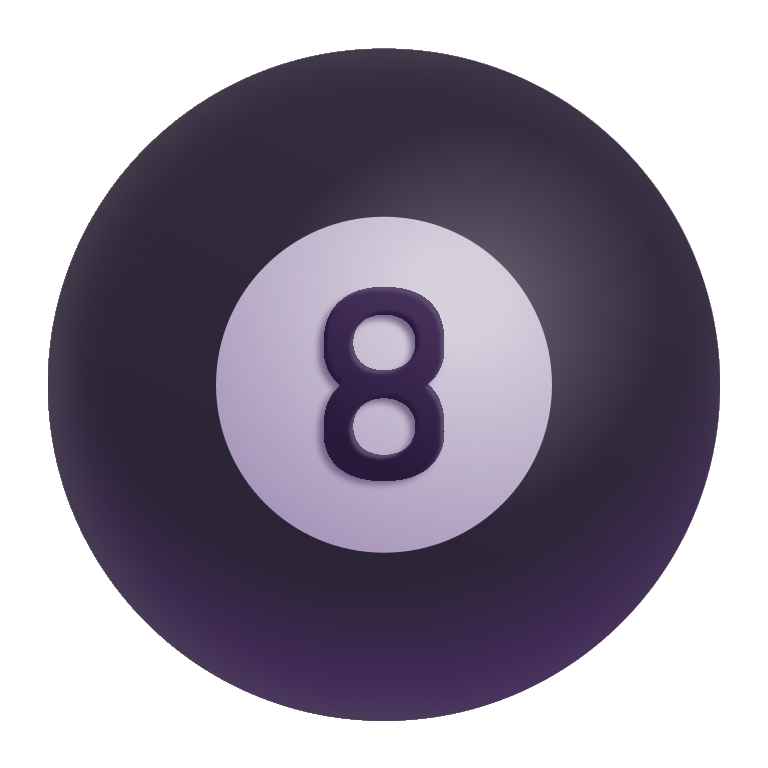
pool 8 ball color